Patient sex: F
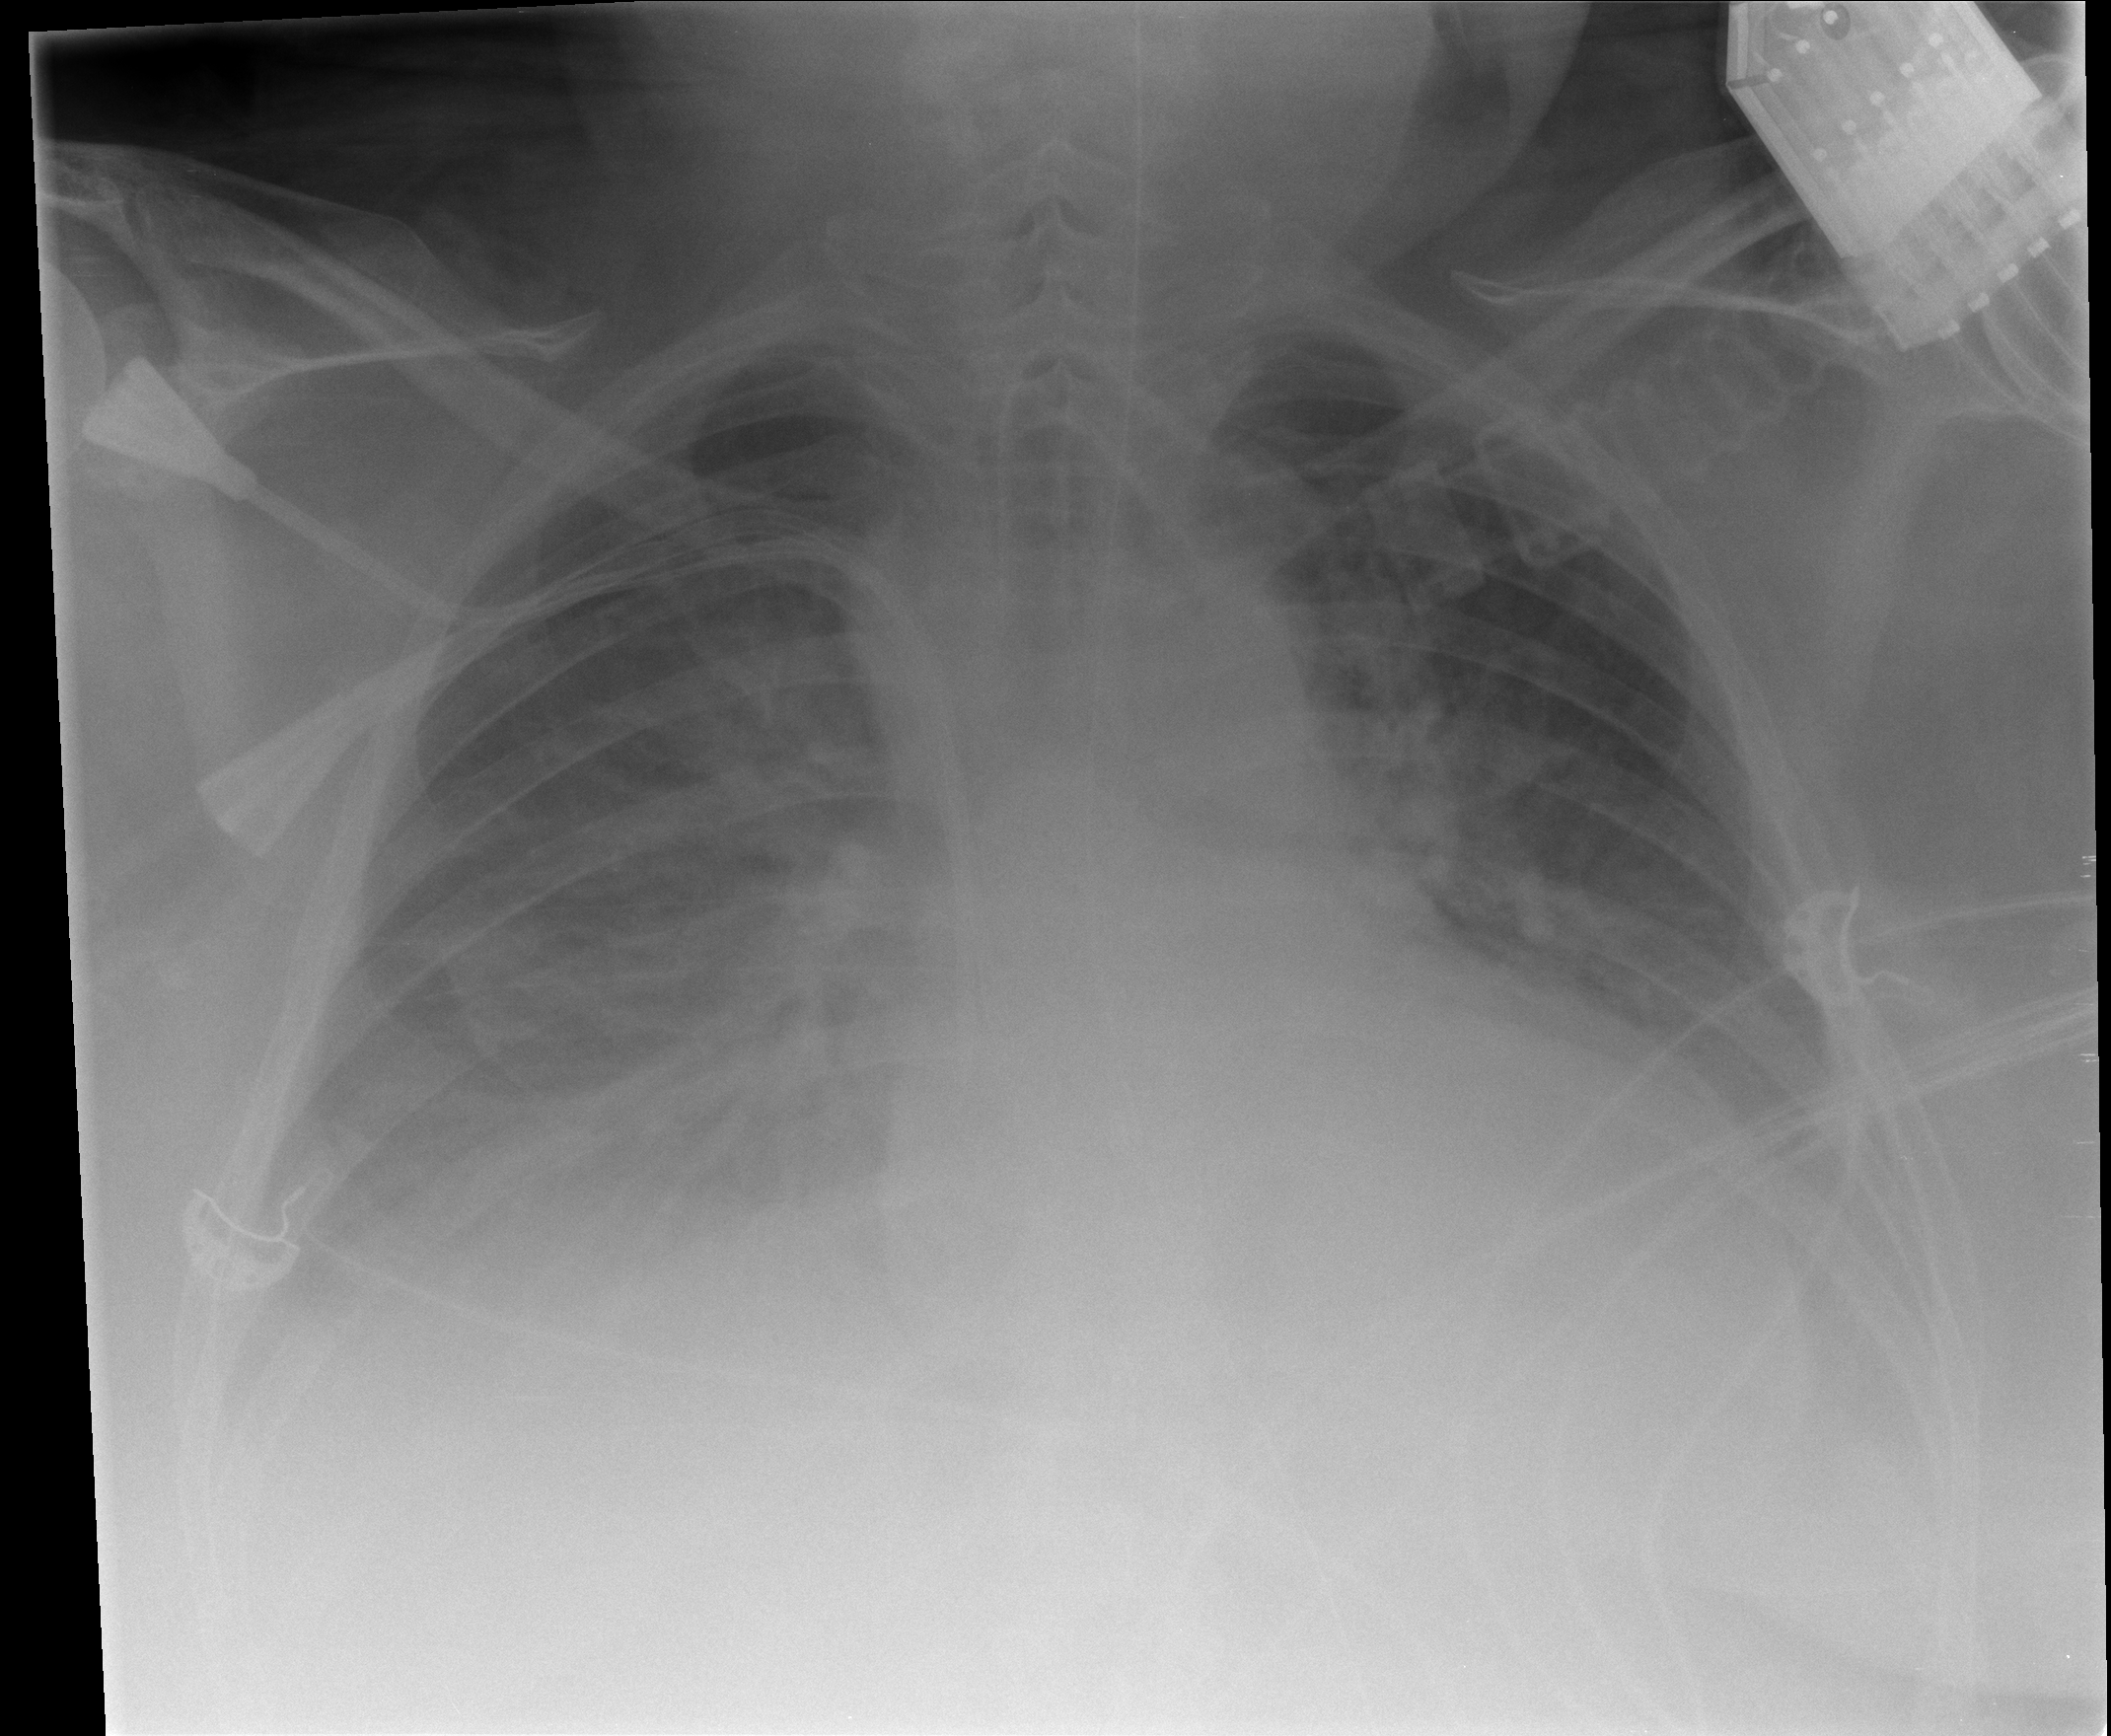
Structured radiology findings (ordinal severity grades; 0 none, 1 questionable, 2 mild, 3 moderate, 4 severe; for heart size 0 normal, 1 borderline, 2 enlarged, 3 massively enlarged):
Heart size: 2
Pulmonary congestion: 3
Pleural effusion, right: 2
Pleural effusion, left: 2
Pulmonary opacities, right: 3
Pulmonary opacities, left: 3
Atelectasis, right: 2
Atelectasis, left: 2